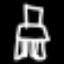
Label: chair